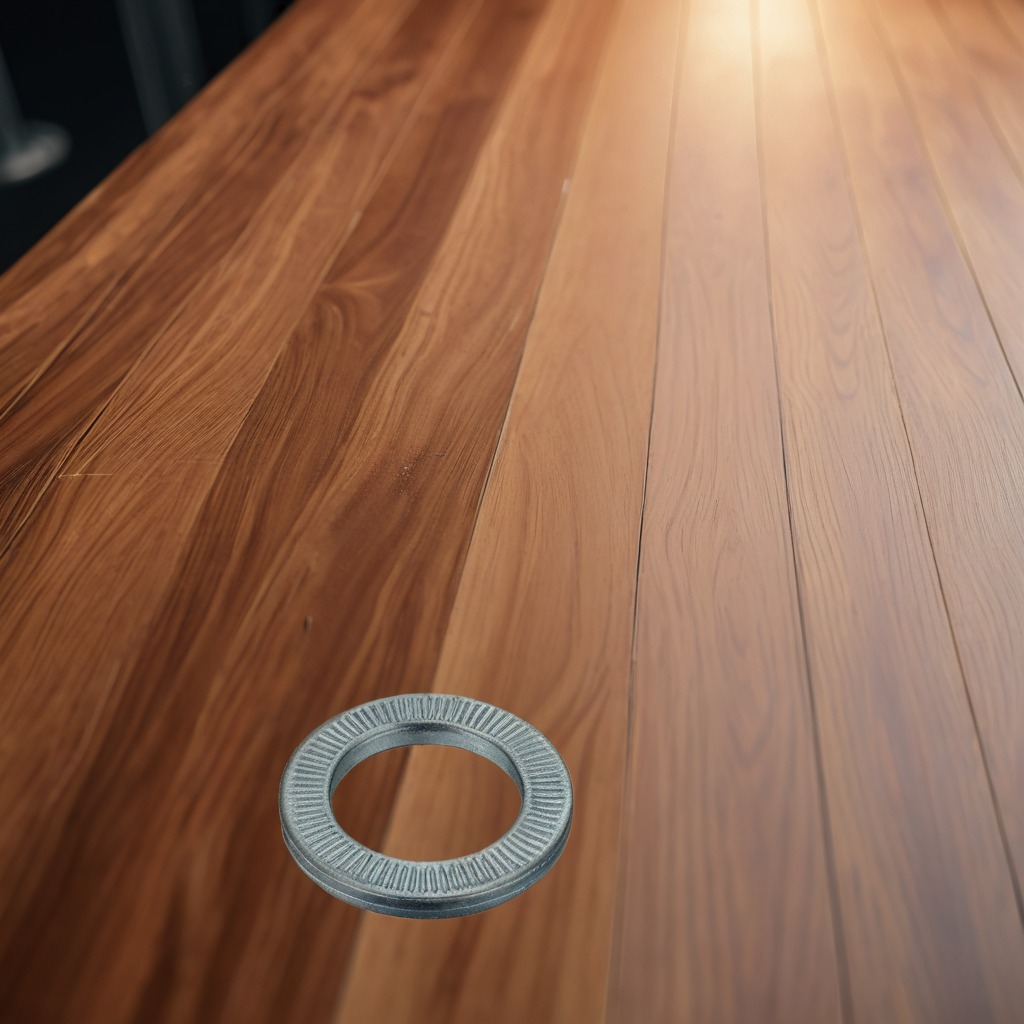
A flat metal washer is lying on a wooden table in a carpentry studio rich wood textures side lighting.